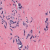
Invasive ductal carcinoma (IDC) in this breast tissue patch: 1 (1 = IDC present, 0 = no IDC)